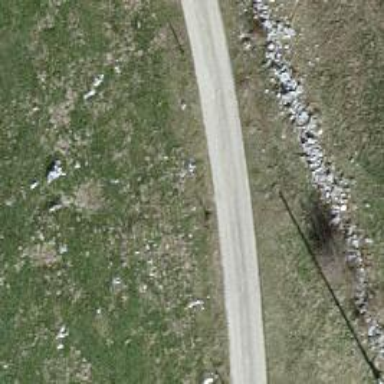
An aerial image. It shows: Well-maintained track road of grade 1.